Question: My requirement is that when user move mouse on an element
I want to get the selector of that element.
let say my current element is the $(this)
and $(this) does not have any class and ID.
now I want grab the reference of this element later by a JQUERY
or CSS Selector. Note : limitation is that I can not assign $(element)
any id or class.
if You visit femtoo.com for monitoring a web page.
i want the highlighted selector in the below picture.
my requirement exactly similar to this.
any Help please I am new in Jquery.

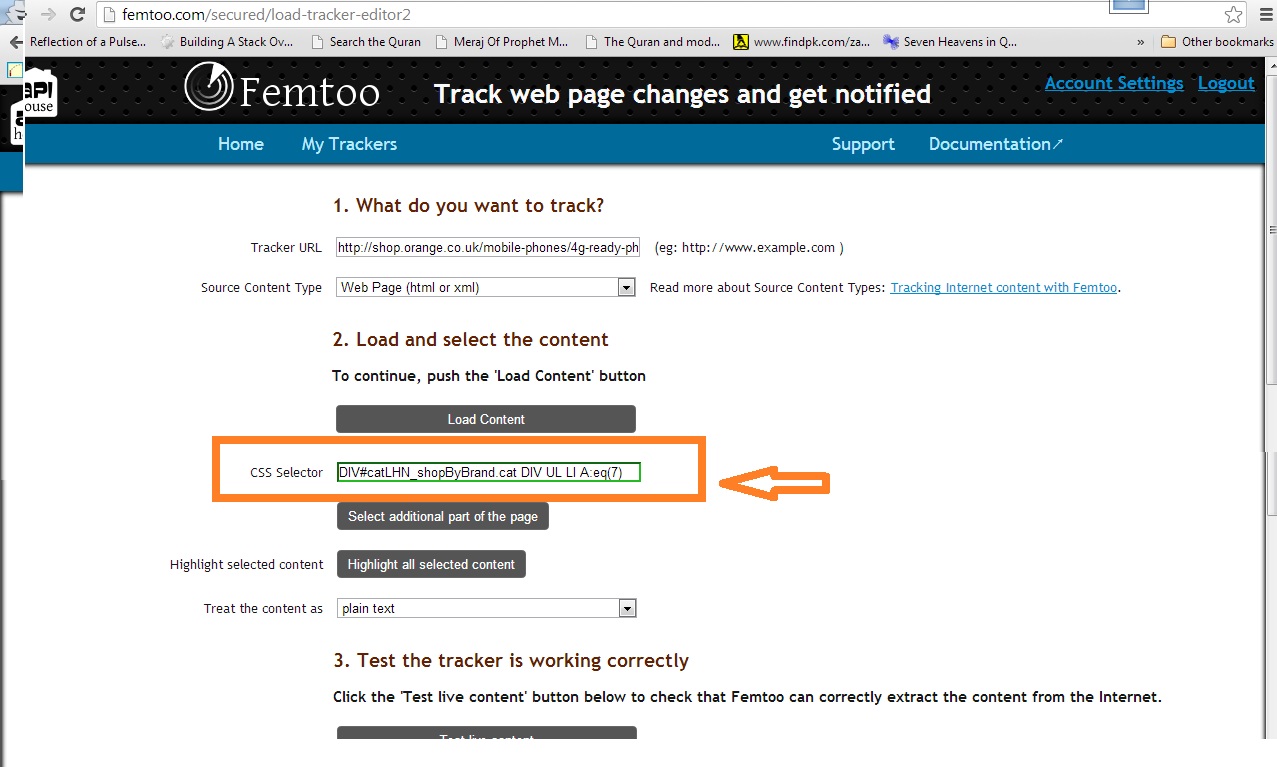
Answer: You need to traverse the DOM tree up from a node to the root element, but it's not easy to create an unambiguous selector if an element doesn't have an ID attribute.
You haven't posted any code so you shouldn't really expect a solution, but I've done something like this before and may post it here.
Demo: <URL>
'''
document.documentElement.addEventListener('click', function(e){
var node = e.target,
parents = [],
selector = [];
/* Build a list of ancestors up to the documentElement */
while( node.parentNode ){
parents.push( node );
node = node.parentNode;
}
/* go over the ancestors list in reverse order, skipping the last two (HTML and BODY elements).
use i = parents.length - 2 to include the BODY element. */
for( var i = parents.length - 3; i >= 0; i-- ){
var nodename, id, classname, siblings, index, selectorstring;
// assign currently processed element to the node variable
node = parents[i];
// get the tag name, make it lowercase
nodename = node.nodeName.toLowerCase();
// if given node has an id let's use it as it's the best choice
if( node.id ){
selectorstring = nodename + '#' + node.id;
}
// otherwise get as much info as needed
else {
// class name:
classname = node.className
// remove leading and trailing white space
.replace(/^\s*|\s*$/g,'')
// replace remaining spaces with dots
.replace(/\s+/g,'.');
// nth-child / first child.
// get all the siblings (children of parent node)
// and turn the nodeList to an Array
siblings = [].slice.call( parents[i+1].children );
// ... and find current node in that array
index = siblings.indexOf( node );
// now combine the info:
selectorstring = nodename +
// add leading dot to the class name if there's a class name
(classname != '' ? '.' + classname : '') +
// append first-child or nth-child(n) string
(index===0?':first-child':':nth-child('+index+')');
}
selector.push( selectorstring );
}
// now join the selectors of particular elements as direct child selectors
selector = selector.join('>');
console.log( selector );
return selector;
});
'''